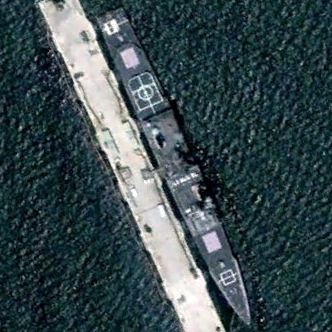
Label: cruiser